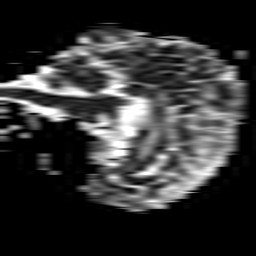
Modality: ADC
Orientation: sagittal
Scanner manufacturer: philips
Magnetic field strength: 1.5 T
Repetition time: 3.398 s
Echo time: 0.06922 s